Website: crate-barrel
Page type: payment
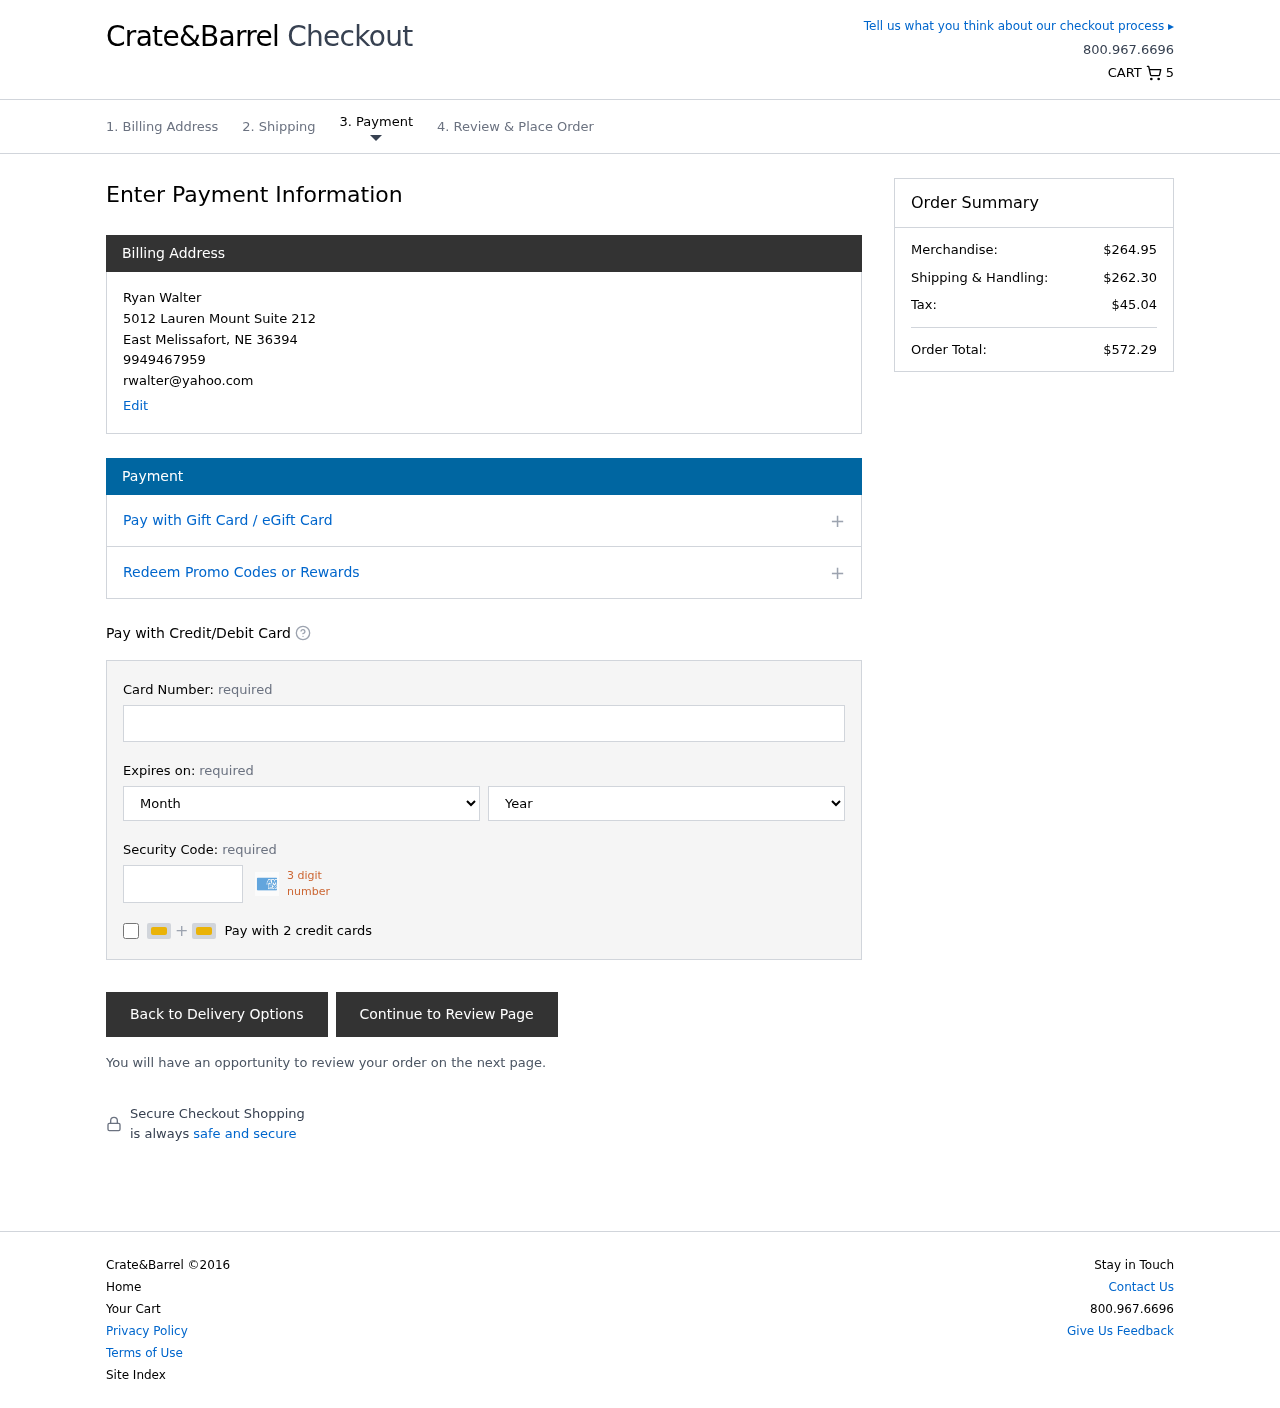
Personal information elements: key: PII_CARD_CVV
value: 4819
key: PII_CARD_EXPIRY_MONTH
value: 09
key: PII_CARD_EXPIRY_YEAR
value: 30
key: PII_CARD_NUMBER
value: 3487 8539 8067 923
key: PII_CITY
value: East Melissafort
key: PII_EMAIL
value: rwalter@yahoo.com
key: PII_FULLNAME
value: Ryan Walter
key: PII_PHONE
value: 9949467959
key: PII_POSTCODE
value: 36394
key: PII_STATE_ABBR
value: NE
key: PII_STREET
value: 5012 Lauren Mount Suite 212
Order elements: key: ORDER_NUM_ITEMS
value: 5
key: ORDER_SUBTOTAL
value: $264.95
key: ORDER_SHIPPING_COST
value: $262.30
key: ORDER_TAX
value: $45.04
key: ORDER_TOTAL
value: $572.29